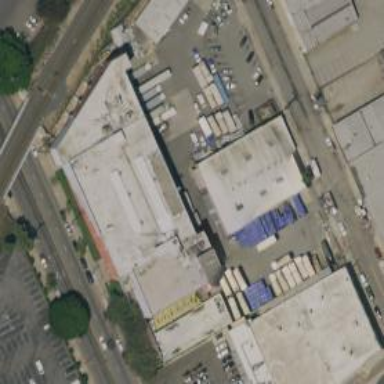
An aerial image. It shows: Warehouse building.